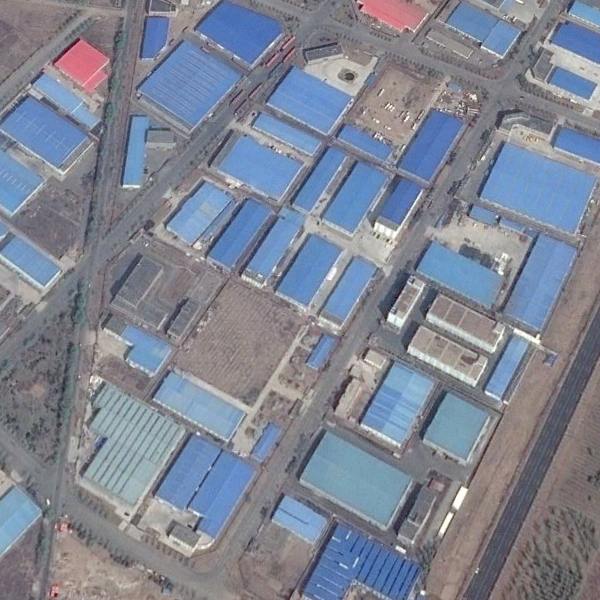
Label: Industrial